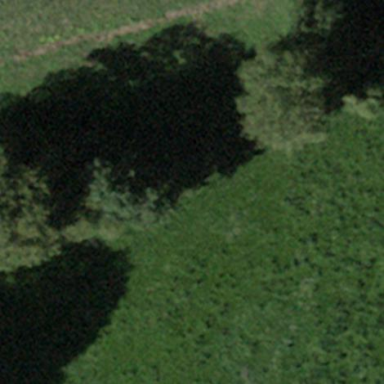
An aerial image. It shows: Patch of scrub vegetation.